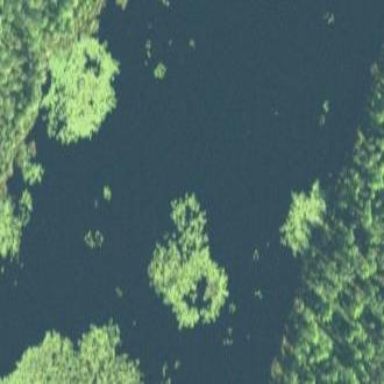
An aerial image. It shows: Serene lake surrounded by nature.